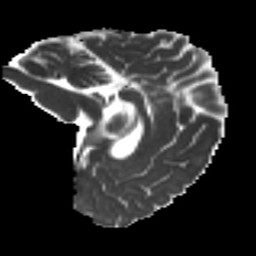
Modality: MD
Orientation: sagittal
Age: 33
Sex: male
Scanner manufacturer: ge
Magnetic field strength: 3 T
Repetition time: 7.8 s
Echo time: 0.0606 s